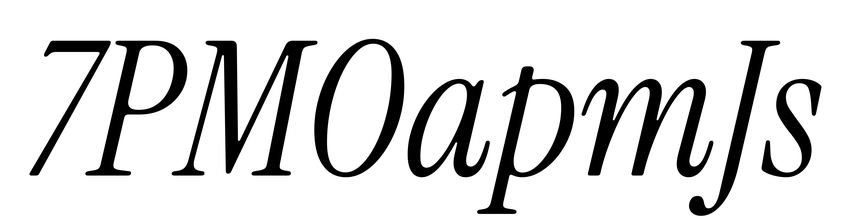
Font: InstrumentSerif-Italic